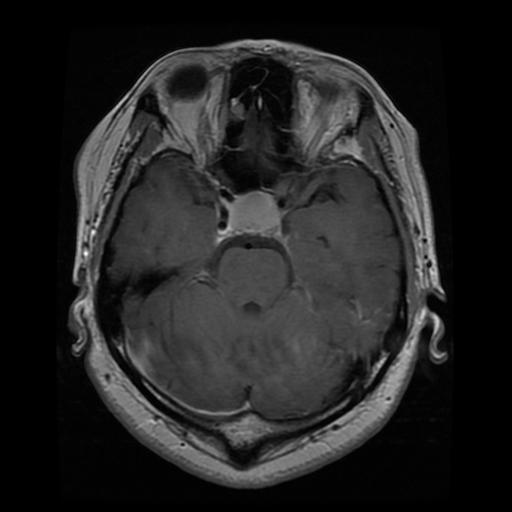
Label: pituitary